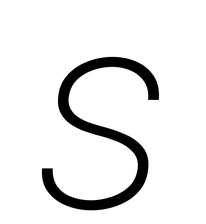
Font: Roboto-Italic_ExtraLight_Italic